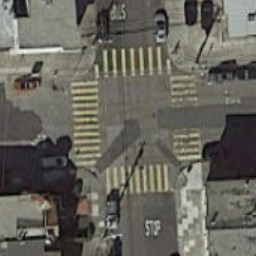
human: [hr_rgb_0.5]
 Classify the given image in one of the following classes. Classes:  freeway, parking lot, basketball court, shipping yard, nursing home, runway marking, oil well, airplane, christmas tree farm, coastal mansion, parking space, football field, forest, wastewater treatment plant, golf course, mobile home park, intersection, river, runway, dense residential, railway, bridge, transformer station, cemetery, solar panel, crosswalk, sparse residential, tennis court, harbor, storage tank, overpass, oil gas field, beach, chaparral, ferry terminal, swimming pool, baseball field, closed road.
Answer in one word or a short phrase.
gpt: crosswalk